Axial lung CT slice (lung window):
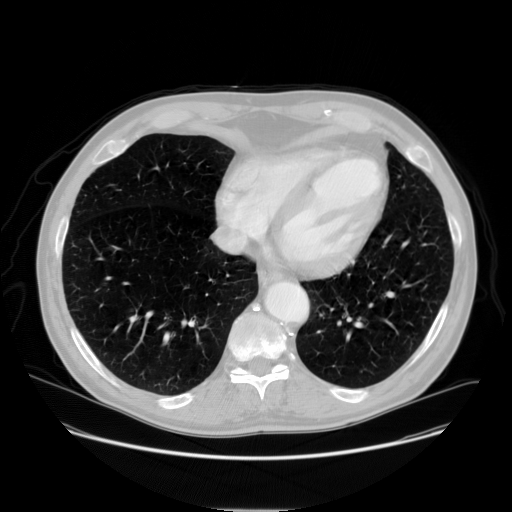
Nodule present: no